Interaction volume radius: 5 \u00c5
Interaction volume height: 15 \u00c5
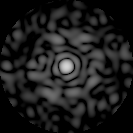
Disorder parameter: 0.839